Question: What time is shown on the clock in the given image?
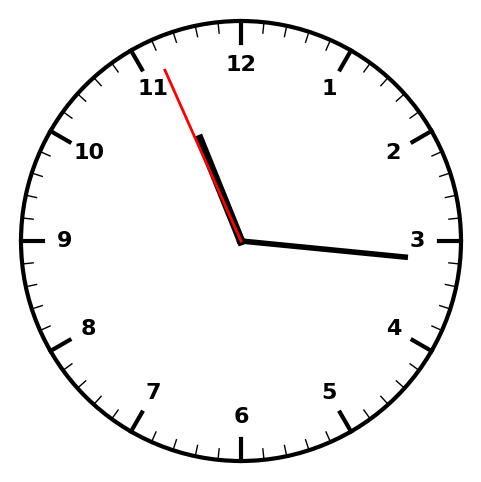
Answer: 11:15:56